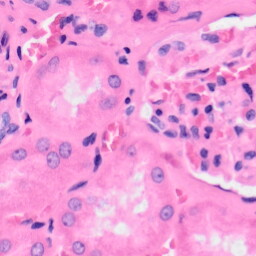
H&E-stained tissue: Kidney